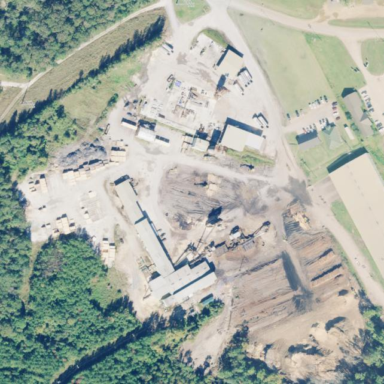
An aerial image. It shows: Industrial area with sawmill. The works are man-made structure.